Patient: sex F, age 31
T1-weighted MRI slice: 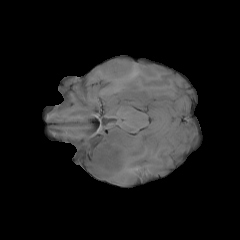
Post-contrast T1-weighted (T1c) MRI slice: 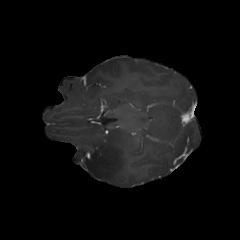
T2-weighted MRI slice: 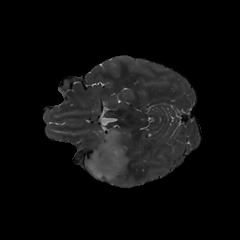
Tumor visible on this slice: yes
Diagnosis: Astrocytoma, IDH-mutant
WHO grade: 2